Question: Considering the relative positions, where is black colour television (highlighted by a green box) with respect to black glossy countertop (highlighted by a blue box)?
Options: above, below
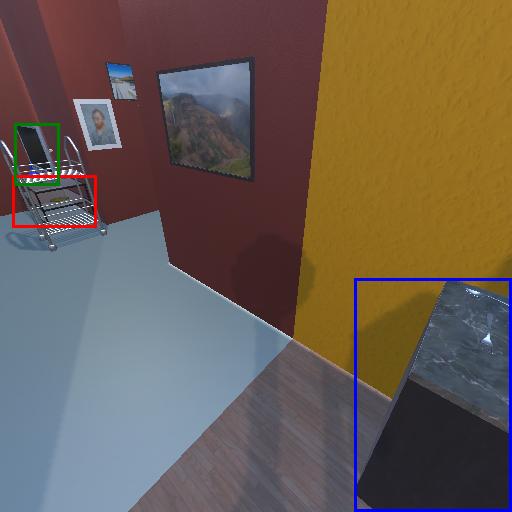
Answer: above